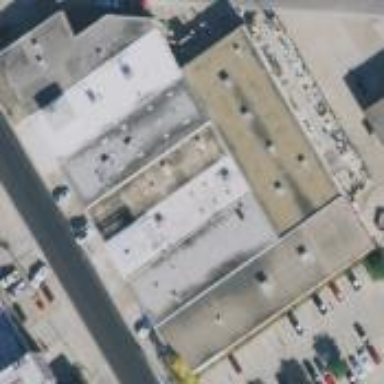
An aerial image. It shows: Commercial building.